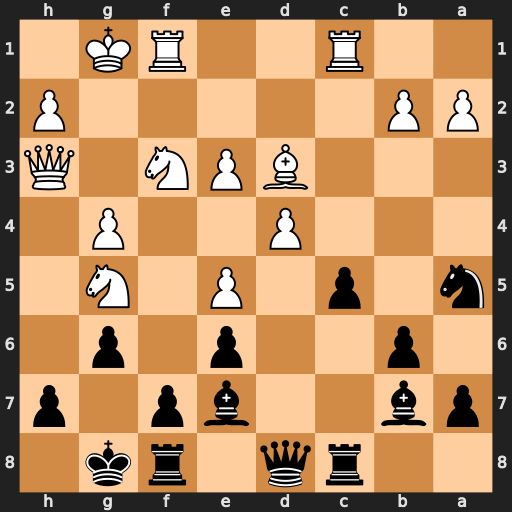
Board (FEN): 2rq1rk1/pb2bp1p/1p2p1p1/n1p1P1N1/3P2P1/3BPN1Q/PP5P/2R2RK1
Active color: b
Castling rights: -
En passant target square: -
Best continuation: Bxg5 Nxg5 Qxg5